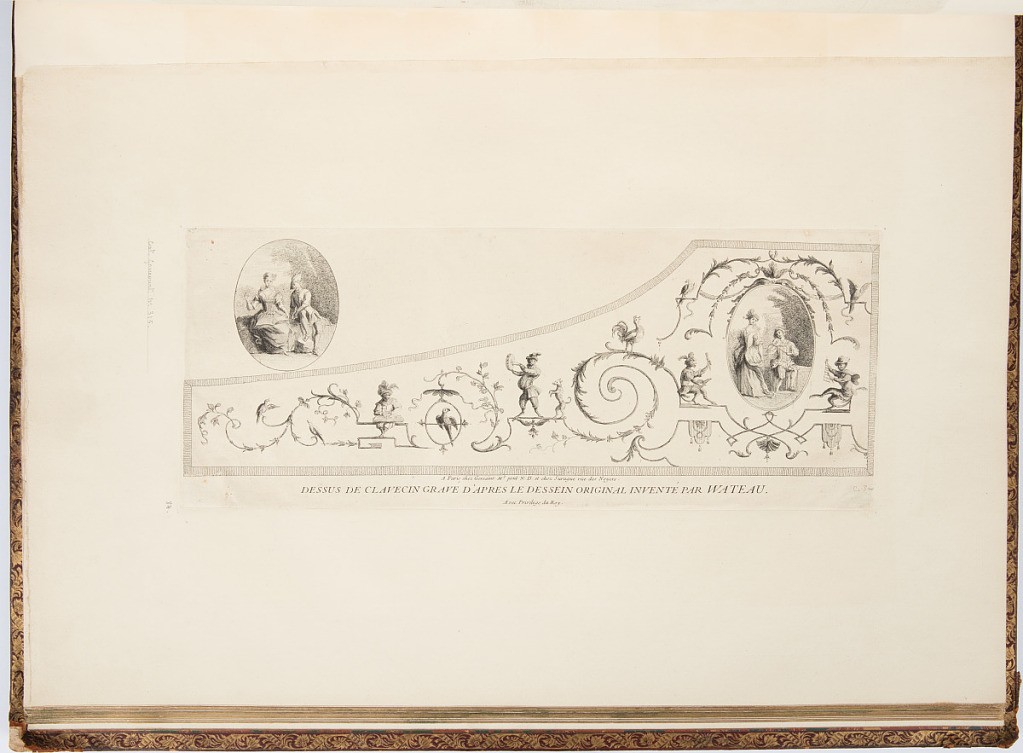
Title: DESSUS DE CLAVECIN GRAVÉ D'APRES LE DESSEIN ORIGINAL INVENTÉ PAR WATEAU
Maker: Antoine Watteau, French, 1684–1721
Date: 1723-1735
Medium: Etching on laid paper
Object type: Bound print
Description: Design for the lid of a harpsichord with an oval vignette of a costumed man plaing the violin while a woman dances. Across the top is additional ornament with scrolls, monkeys performing human activities (singeries), dogs, birds, and vines. There is also another oval vignette of a young man and woman sitting and talking. The plate is signed.